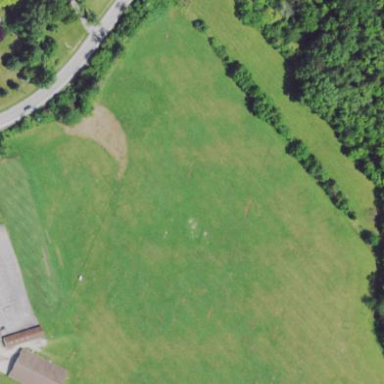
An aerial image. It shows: Driving range for golf on grass.